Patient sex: F
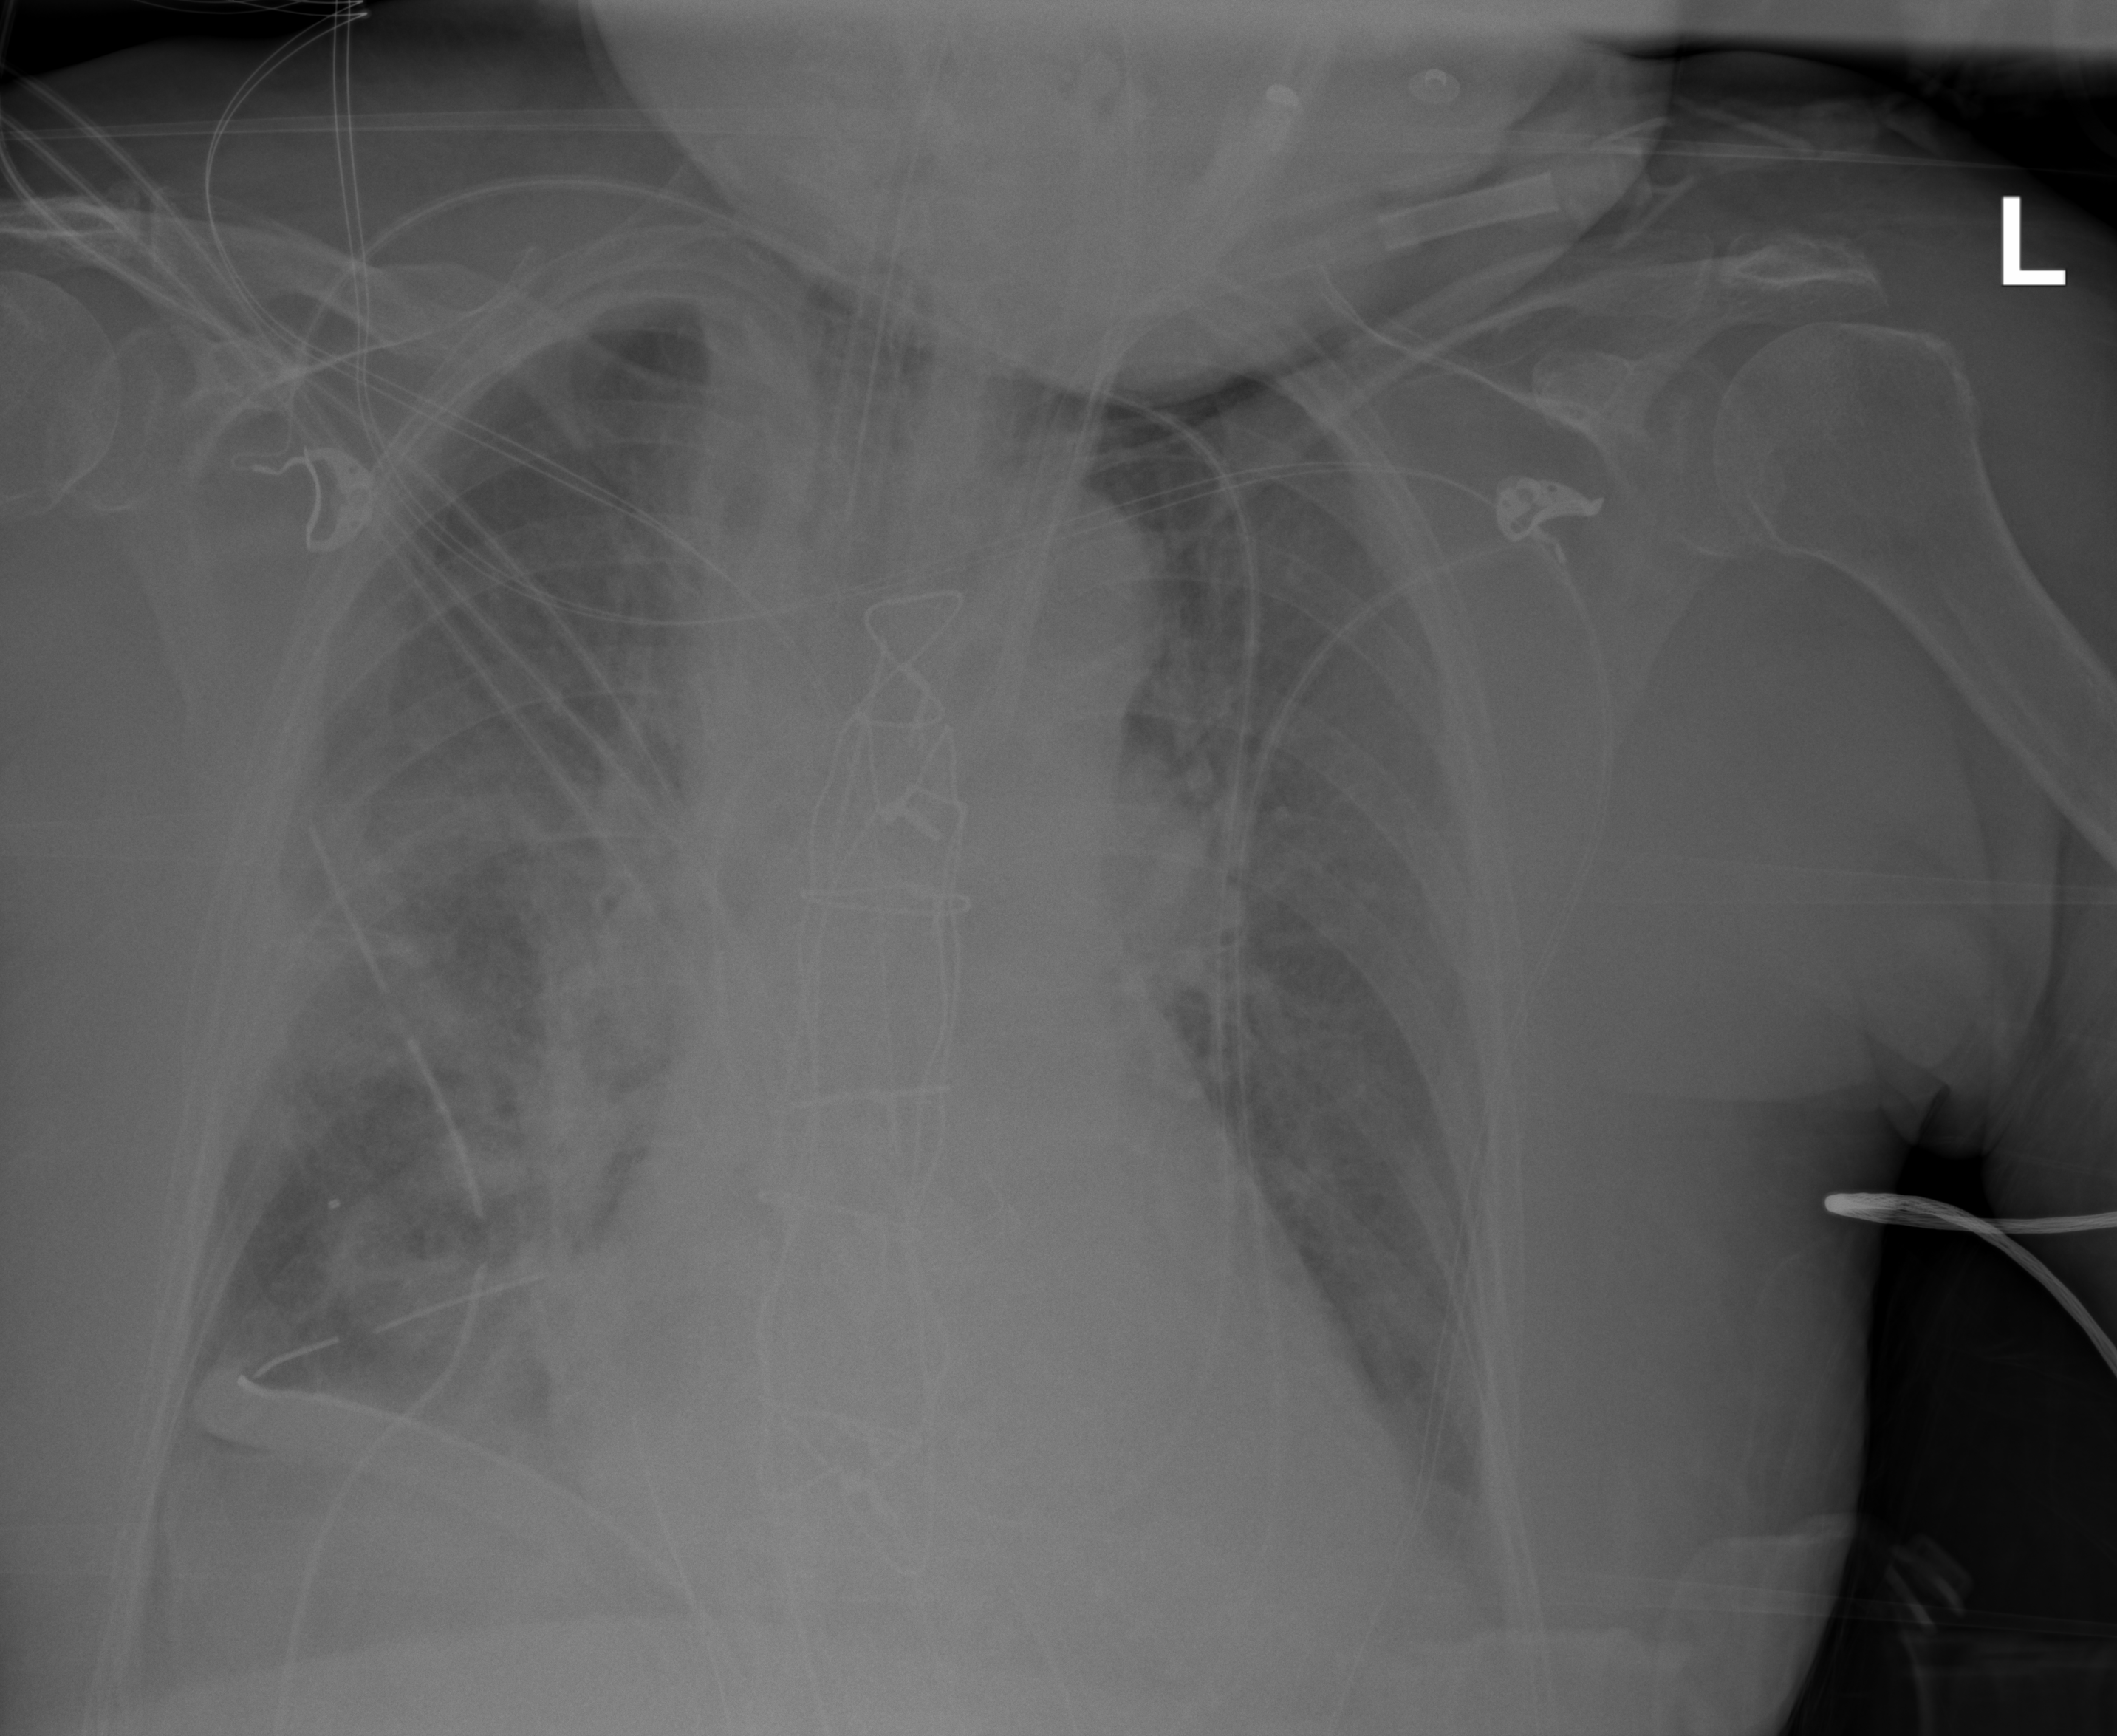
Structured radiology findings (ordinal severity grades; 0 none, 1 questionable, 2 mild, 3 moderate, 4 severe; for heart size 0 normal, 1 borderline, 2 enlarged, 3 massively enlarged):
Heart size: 2
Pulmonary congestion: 2
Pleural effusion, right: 2
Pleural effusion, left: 2
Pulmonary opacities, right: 2
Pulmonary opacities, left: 2
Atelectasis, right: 2
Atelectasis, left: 2